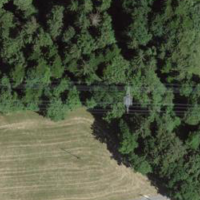
EUNIS habitat code: 44
Species observed at this site:
Pulmonaria obscura